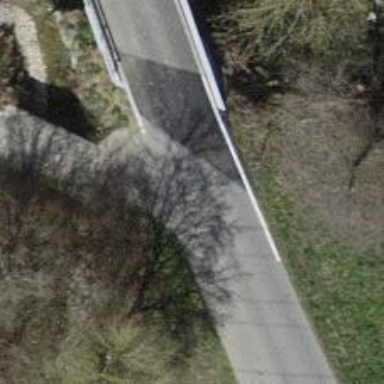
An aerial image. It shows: Well-maintained track road of grade 1.